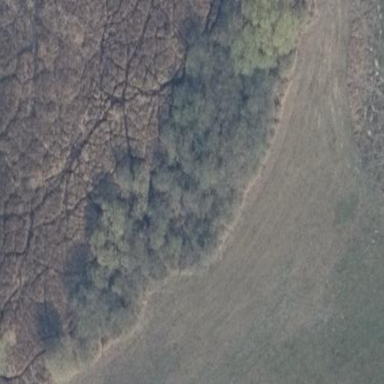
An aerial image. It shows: Area covered in scrub vegetation.